Question: I want to show two lines in '<td>'. And it is showing, next to each other.
'''
<td bgcolor="White">
First Name
(on external website)
</td>
'''
I want to be like below.
1st line bold and 2nd line will be small letters.

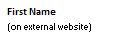
Answer: You could add a '<br/>' to force a line break and define some CSS classes for the font-styling:
'''
<style>
.name { font-weight: bold; }
.subtext { font-size: smaller; }
</style>
<td bgcolor="White" >
<span class="name">First Name</span> <br/>
<span class="subtext">(on external website)</span>
</td>
'''
---
:
For completeness, I'm also including what others have suggested: instead of using a '<br/>' element, control the line-break via CSS. This has the advantage, that you can change the behavior (remove the line-break) by simply editing the CSS:
'''
<style>
.name { font-weight: bold; display:block; }
.subtext { font-size: smaller; }
</style>
<td bgcolor="White" >
<span class="name">First Name</span>
<span class="subtext">(on external website)</span>
</td>
'''
Instead of using 'span' elements, you could also use 'div's, which have the line-break by default (but it can be disabled by setting 'display:inline' in the CSS).